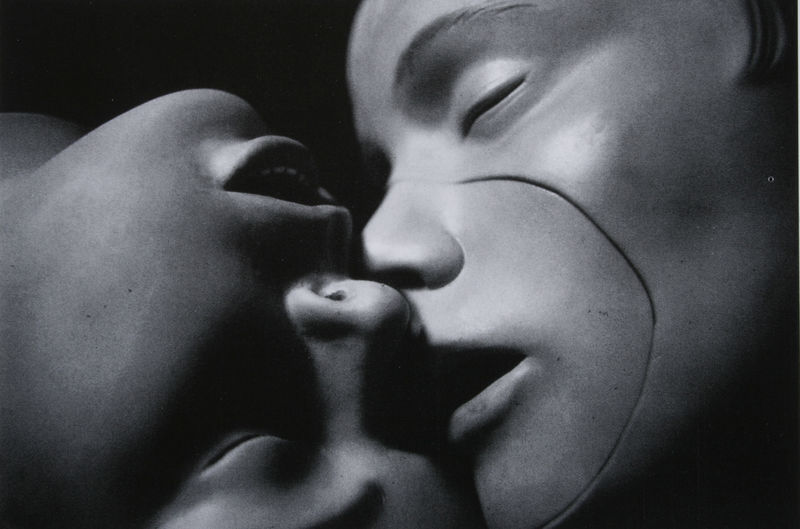
Titel: Untitled No. 305
Künstler: Cindy Sherman
Standort: New York
Institution: Im Besitz der Künstlerin
Schlagwörter: kopf, mann, schatten, weiß, frau, haar, köpfe, licht, mund, nase, schwarz, gesichter, augen, gesicht, auge, haare, paar, schminke, zart, kuss, leidenschaft, liebe, zärtlichkeit, figuren, münder, nasen, plastik, augenbraue, erotik, foto, maske, linie, leblos, schwarzweiss, geschlossene, puppe, puppen, strähne, zuneigung, liebespaar, wachs, zähne, ekstase, atem, offener mund, hohl, zahn, masken, künstlich, lid, stöhnen